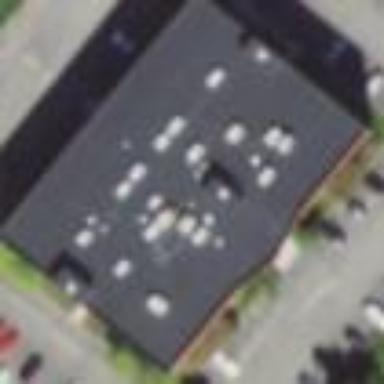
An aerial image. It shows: Building.